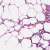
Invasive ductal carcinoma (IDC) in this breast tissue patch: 0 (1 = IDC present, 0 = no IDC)